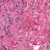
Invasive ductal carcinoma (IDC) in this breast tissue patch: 0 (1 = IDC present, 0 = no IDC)